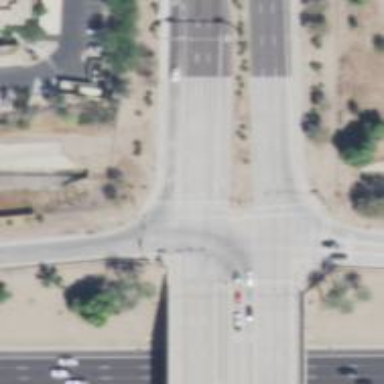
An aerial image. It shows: Solid stop line on the road.